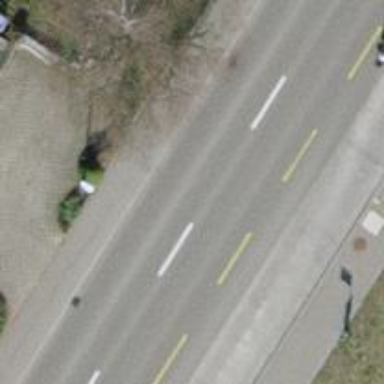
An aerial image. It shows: Bus stop with designated stop position for public transport.